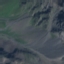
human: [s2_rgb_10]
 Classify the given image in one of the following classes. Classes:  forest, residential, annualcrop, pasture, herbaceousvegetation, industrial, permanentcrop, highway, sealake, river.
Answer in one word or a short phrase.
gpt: HerbaceousVegetation